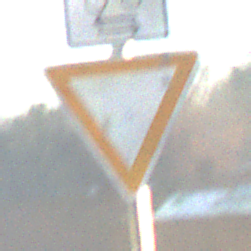
Verkehrszeichen: VorfahrtGewaehren
Zusatzzeichen oben: RichtungsangabeDurchPfeile9
Umgebung: Outdoor, Nature
Tageszeit: SunriseSunset
Wetter: Clear
Licht: Natural
Jahreszeit: NotSpecified
Kontrast: HighContrast